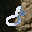
Label: 8